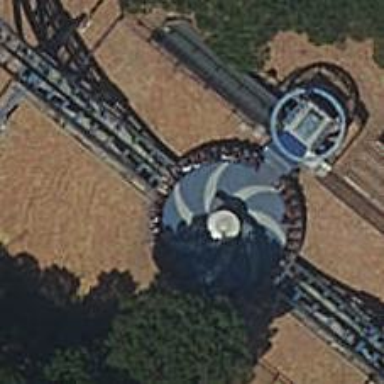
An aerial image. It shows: Amusement ride classified as tourism attraction.